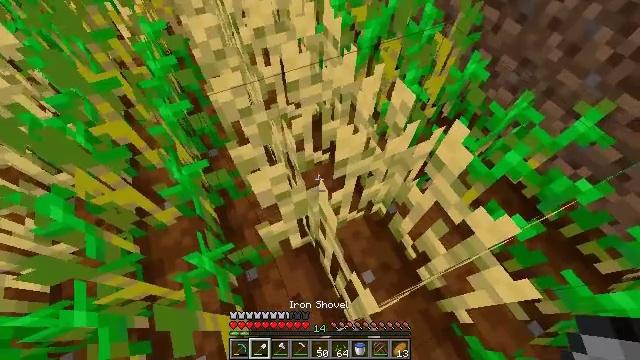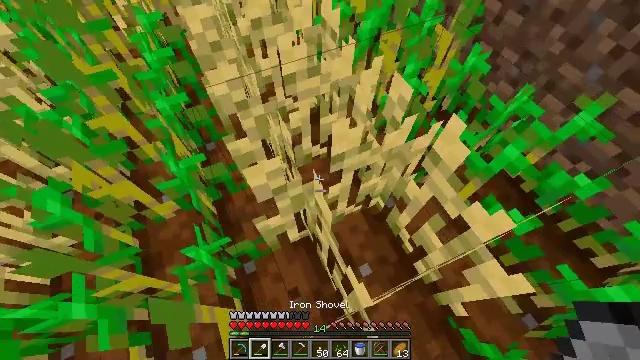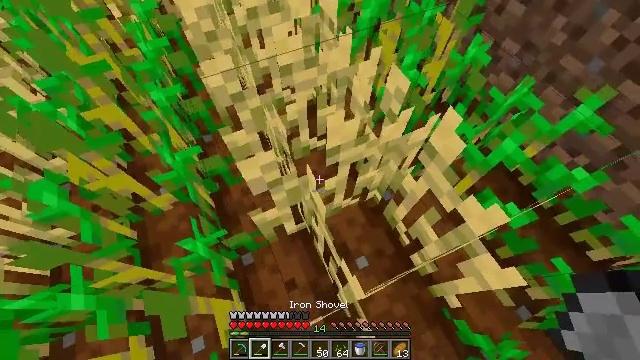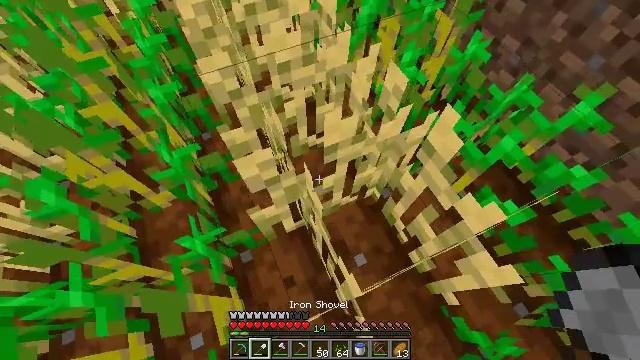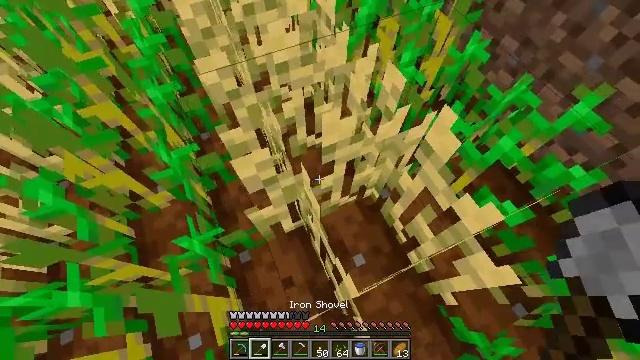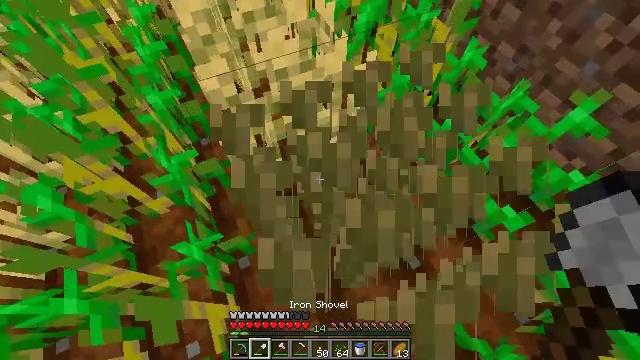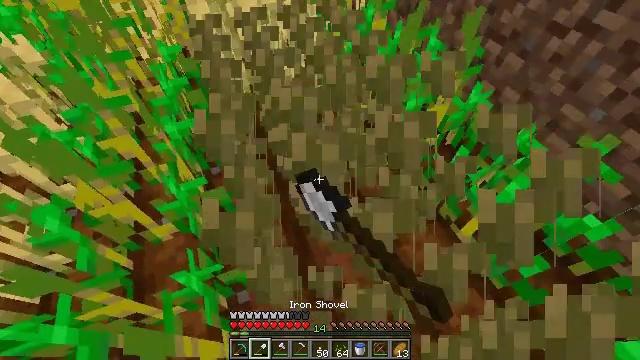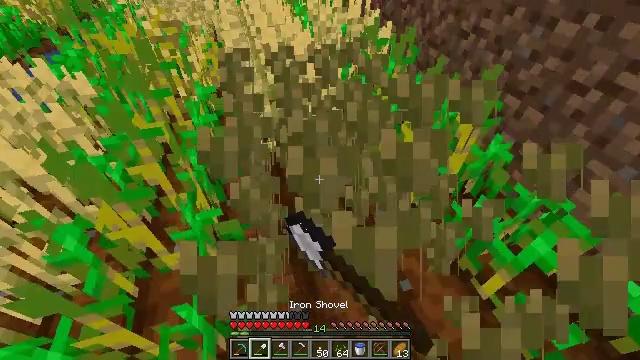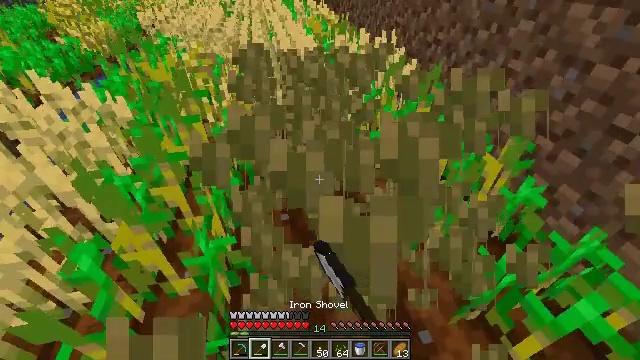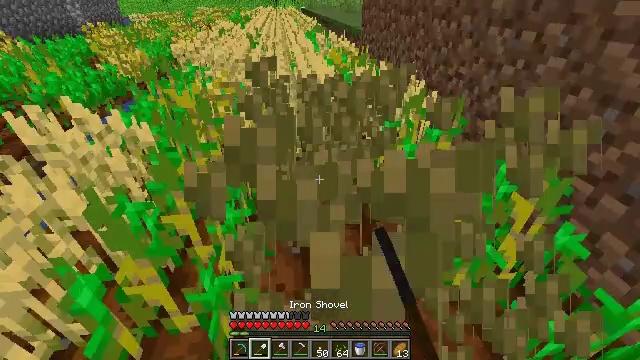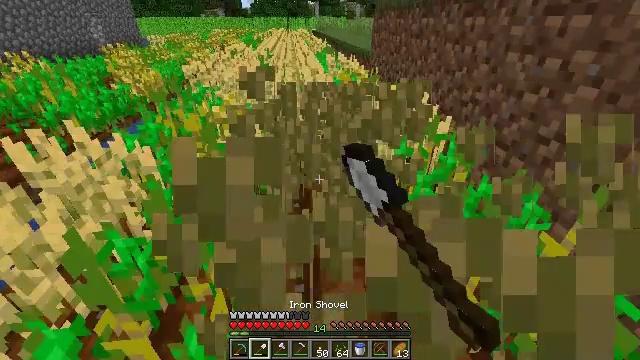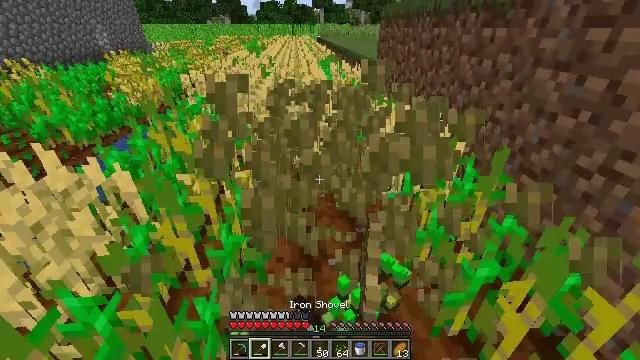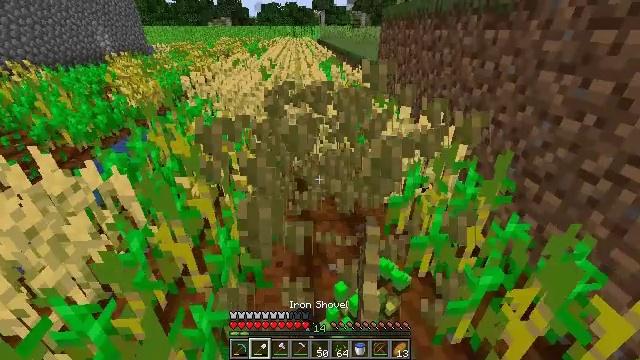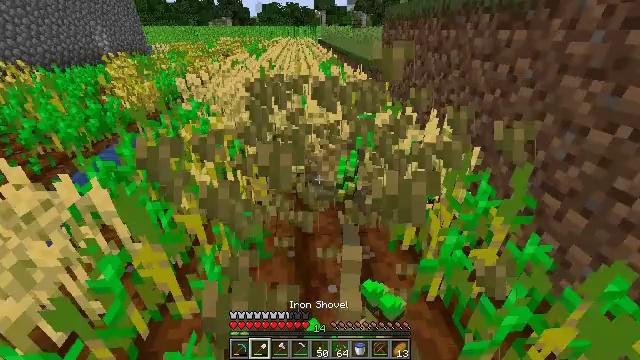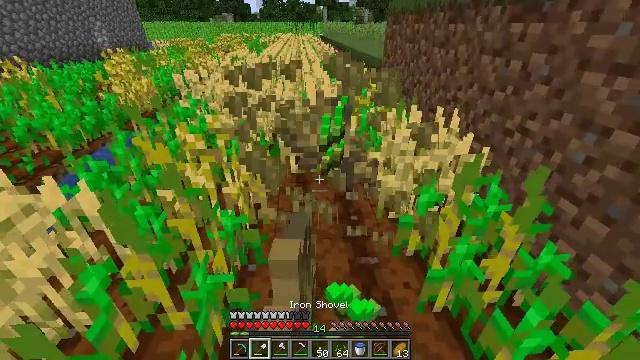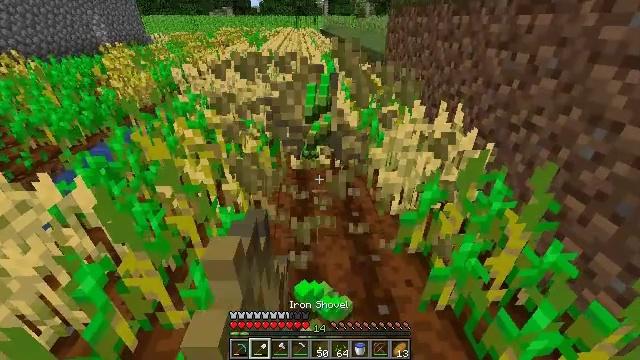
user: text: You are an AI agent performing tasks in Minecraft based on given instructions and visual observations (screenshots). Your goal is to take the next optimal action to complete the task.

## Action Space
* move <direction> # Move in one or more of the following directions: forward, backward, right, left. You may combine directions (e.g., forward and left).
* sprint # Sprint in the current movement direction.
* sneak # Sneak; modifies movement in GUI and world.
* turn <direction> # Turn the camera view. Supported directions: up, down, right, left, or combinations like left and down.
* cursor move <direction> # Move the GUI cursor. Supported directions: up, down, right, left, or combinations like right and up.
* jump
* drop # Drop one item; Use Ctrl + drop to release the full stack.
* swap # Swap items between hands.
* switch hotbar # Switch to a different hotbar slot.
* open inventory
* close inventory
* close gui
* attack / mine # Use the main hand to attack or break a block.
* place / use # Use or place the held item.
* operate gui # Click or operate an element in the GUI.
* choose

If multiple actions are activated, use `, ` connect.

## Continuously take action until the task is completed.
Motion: motion action
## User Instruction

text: Destroy the wheat to collect it.
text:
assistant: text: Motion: turn down
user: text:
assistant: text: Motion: turn down
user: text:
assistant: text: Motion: no_op
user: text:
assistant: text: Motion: no_op
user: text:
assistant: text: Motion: turn up, attack / mine
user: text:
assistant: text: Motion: turn left and up, attack / mine
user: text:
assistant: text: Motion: turn left and up, attack / mine
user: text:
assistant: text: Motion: move forward, turn left and up, attack / mine
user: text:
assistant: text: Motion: move forward, turn left and up, attack / mine
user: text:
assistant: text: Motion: move forward, turn left and up, attack / mine
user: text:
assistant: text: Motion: move forward, turn up
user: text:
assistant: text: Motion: move forward
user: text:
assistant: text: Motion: no_op
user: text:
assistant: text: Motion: no_op
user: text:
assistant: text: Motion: turn down
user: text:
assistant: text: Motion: no_op
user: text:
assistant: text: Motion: no_op
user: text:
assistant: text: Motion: no_op
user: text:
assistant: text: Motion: no_op
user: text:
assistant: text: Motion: no_op
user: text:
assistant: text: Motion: move forward
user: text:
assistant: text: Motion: move forward
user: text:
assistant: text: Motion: move forward
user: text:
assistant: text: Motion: move forward
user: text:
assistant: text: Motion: move forward
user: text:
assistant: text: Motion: move forward
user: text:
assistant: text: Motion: move forward
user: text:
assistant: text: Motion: move forward, turn right and down
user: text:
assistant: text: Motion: turn right and down
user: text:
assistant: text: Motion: turn right and down